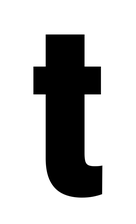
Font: Roboto_Condensed_Black